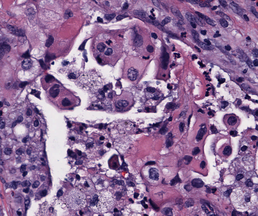
Tumor epithelial tissue: yes
Tumor-associated stroma tissue: no
Normal tissue: no